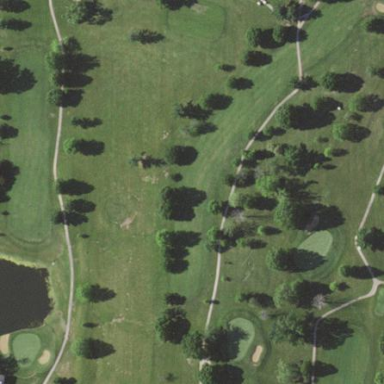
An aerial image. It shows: Driving range for golf on grass.